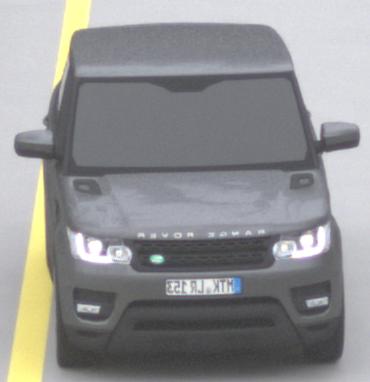
Make: Land Rover
Model: Range Rover Sport 5.0 V8 SC
Detailed model: Range Rover Sport (II)
Model produced from: 2013/09
Model produced until: 2015/07
Doors: 5
Color: gray
Road condition: dry road
Daytime: midday
Contrast: low contrast